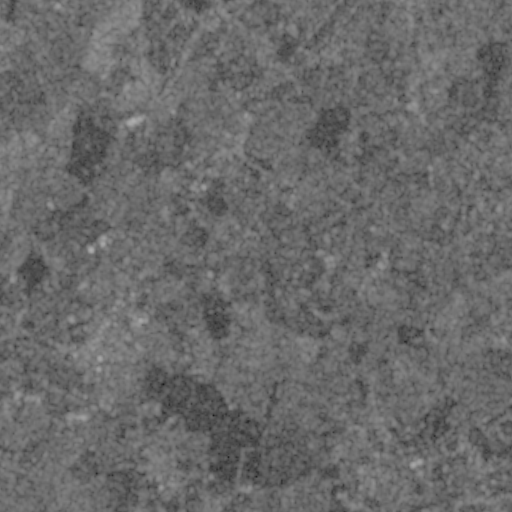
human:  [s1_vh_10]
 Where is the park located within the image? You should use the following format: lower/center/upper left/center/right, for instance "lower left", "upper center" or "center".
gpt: The park is located in the lower left of the image.
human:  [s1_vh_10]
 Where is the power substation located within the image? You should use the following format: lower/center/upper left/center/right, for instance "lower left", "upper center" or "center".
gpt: The power substation is located in the lower left of the image.
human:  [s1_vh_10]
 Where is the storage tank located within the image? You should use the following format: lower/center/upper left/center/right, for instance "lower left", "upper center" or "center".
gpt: The storage tank is located in the upper left of the image.
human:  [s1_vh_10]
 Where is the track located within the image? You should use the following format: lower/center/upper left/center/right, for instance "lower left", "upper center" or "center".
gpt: The track is located in the lower left of the image.
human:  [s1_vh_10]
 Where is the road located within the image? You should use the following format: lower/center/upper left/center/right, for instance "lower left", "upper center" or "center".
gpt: There is no road in the image.

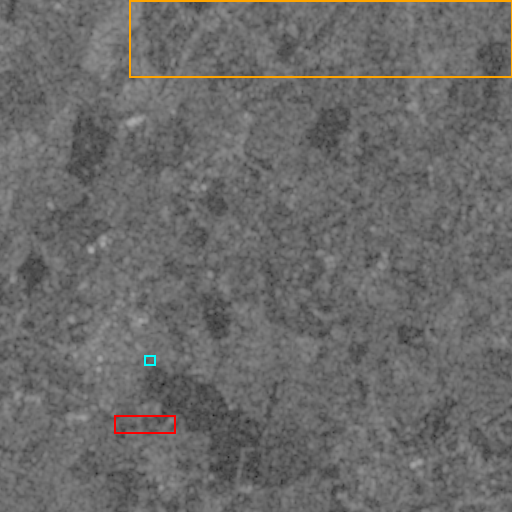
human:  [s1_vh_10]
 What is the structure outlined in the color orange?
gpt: The structure outlined in orange is a crop field.
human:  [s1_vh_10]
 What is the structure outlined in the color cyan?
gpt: The structure outlined in cyan is a park.
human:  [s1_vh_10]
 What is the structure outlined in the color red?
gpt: The structure outlined in red is a track.
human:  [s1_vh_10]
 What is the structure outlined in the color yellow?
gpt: There is no yellow outline.